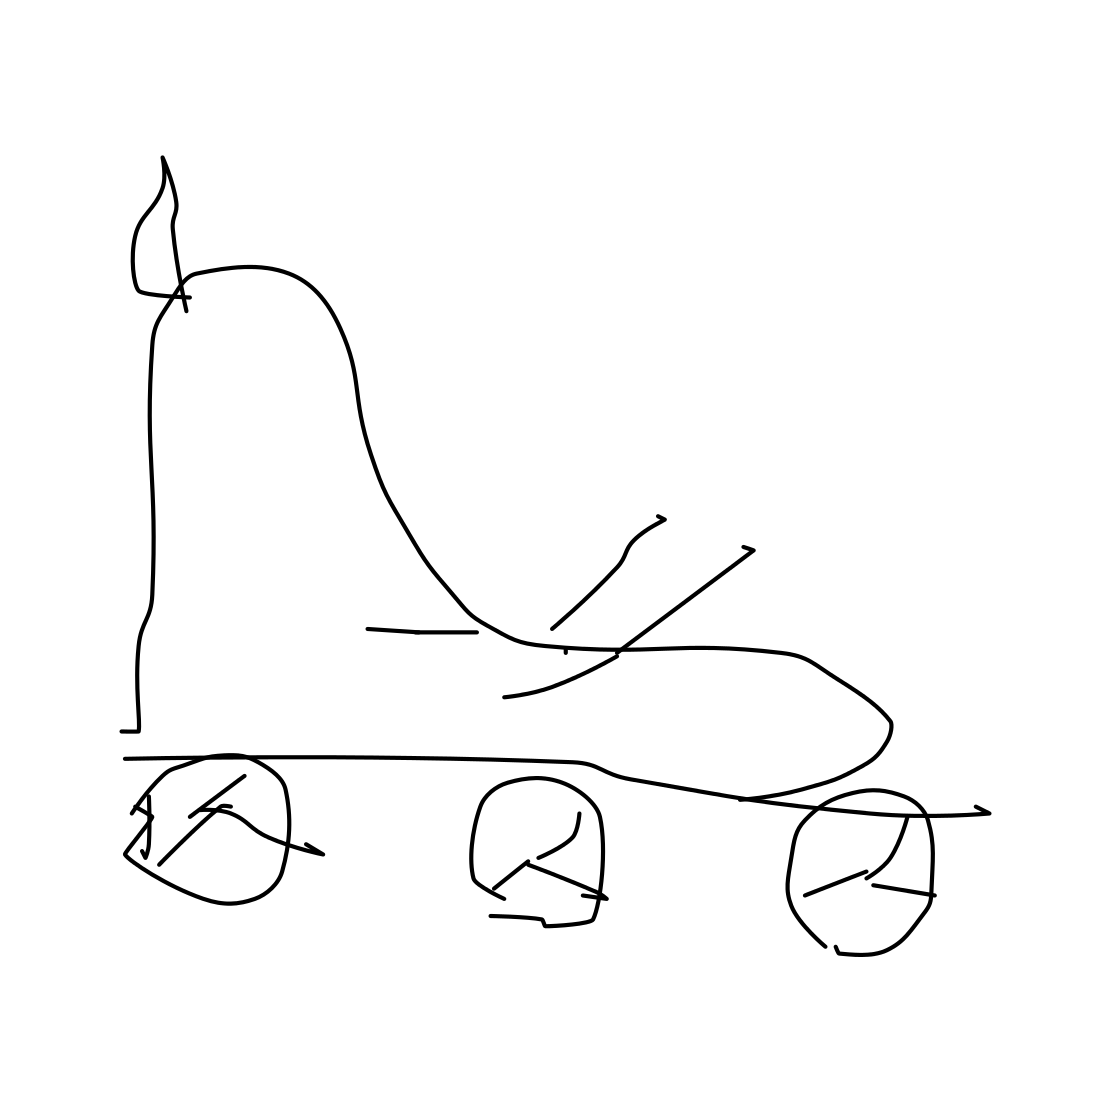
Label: rollerblades